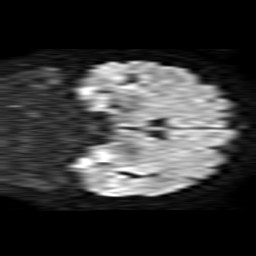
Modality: TRACE
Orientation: coronal
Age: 55
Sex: female
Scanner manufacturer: philips
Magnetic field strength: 1.5 T
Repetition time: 3.648 s
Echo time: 0.09255 s